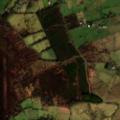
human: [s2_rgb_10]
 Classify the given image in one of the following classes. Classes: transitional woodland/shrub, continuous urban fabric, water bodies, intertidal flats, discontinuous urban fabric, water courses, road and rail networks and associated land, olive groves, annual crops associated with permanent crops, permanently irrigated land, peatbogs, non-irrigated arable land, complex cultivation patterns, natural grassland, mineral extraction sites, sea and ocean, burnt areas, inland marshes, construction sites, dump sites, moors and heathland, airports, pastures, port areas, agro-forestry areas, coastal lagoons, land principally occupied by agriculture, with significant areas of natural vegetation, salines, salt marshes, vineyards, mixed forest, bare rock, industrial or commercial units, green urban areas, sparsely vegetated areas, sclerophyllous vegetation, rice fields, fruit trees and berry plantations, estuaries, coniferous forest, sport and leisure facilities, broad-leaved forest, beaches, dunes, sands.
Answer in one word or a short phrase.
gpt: pastures, mixed forest, peatbogs